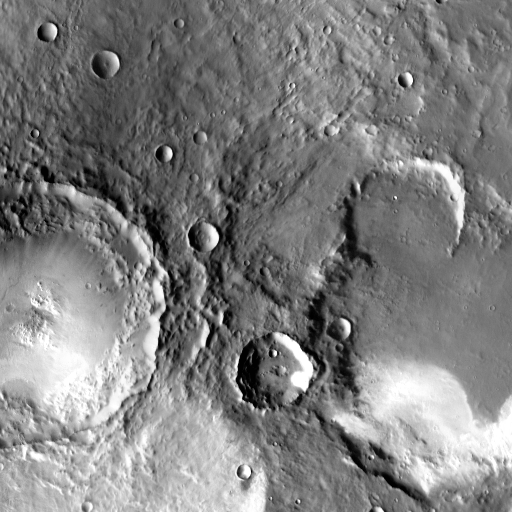
Crater classes present: Background, Other, Buried, Secondary